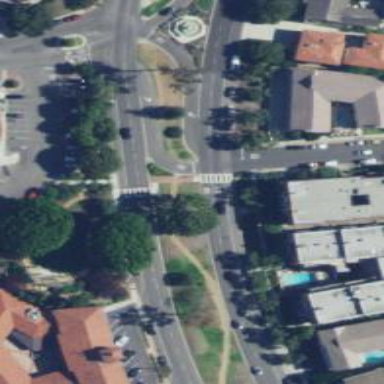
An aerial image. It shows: Solid stop line on the road.